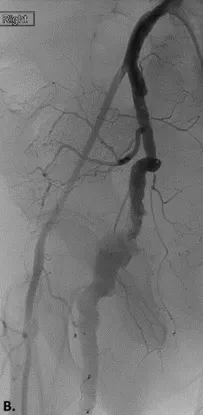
Intra-operative angiography following persistent sciatic artery (PSA) aneurysm embolization and femoropopliteal bypass. B) Proximal and distal embolization of the PSA aneurysm.
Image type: radiology (x_ray)